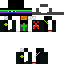
A female skeleton skin with dark skin, wearing brown helmet dressed in a red hoodie and black pants, featuring a closed mouth.